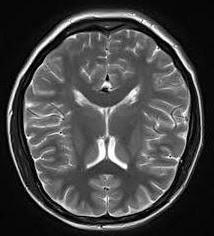
Label: notumor